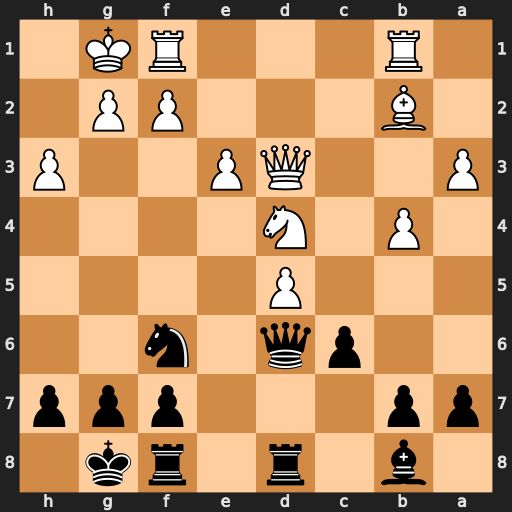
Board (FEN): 1b1r1rk1/pp3ppp/2pq1n2/3P4/1P1N4/P2QP2P/1B3PP1/1R3RK1
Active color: b
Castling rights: -
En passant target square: -
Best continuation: Qh2#